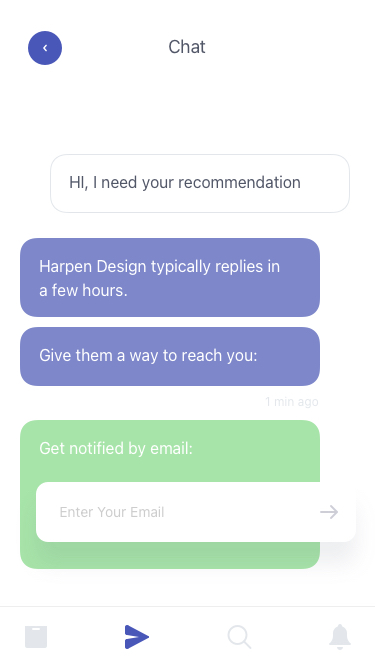
Text in this UI design:
Harpen Design typically replies in
a few hours.
1 min ago
Give them a way to reach you:
HI, I need your recommendation
Get notified by email:
Enter Your Email
Chat